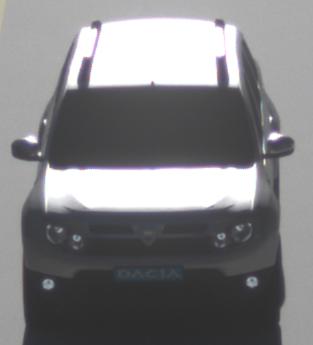
Make: Dacia
Model: Duster dCi 110 FAP
Detailed model: Duster (I)
Model produced from: 2010/06
Model produced until: 2013/11
Doors: 5
Color: white
Road condition: dry road
Daytime: morning or afternoon
Contrast: high contrast